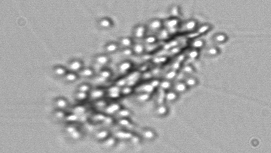
Label: Chaetoceros_didymus_TAG_external_flagellate